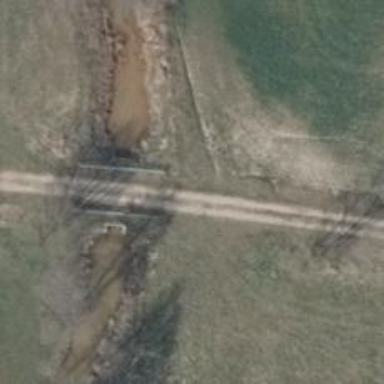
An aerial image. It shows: Track road on bridge.